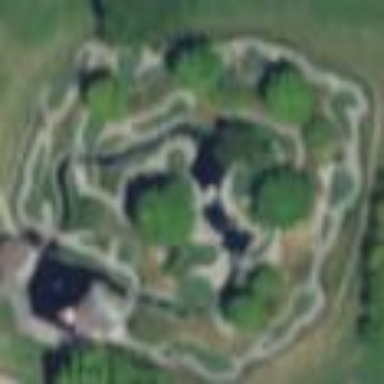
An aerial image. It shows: Miniature golf leisure land.